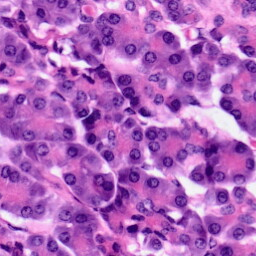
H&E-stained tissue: Pancreatic